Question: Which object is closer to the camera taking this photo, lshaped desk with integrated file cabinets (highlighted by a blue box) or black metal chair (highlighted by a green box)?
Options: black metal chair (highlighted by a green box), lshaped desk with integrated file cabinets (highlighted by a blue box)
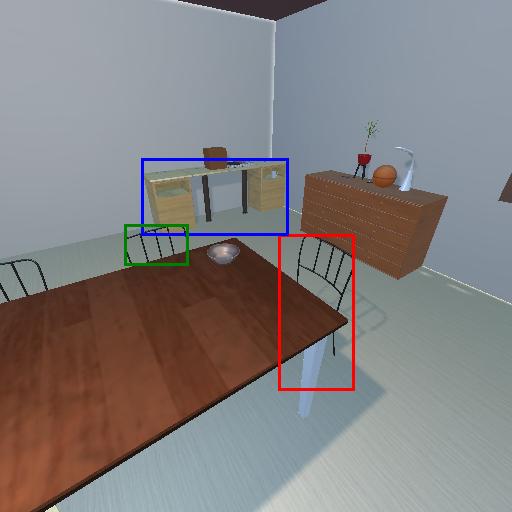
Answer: black metal chair (highlighted by a green box)